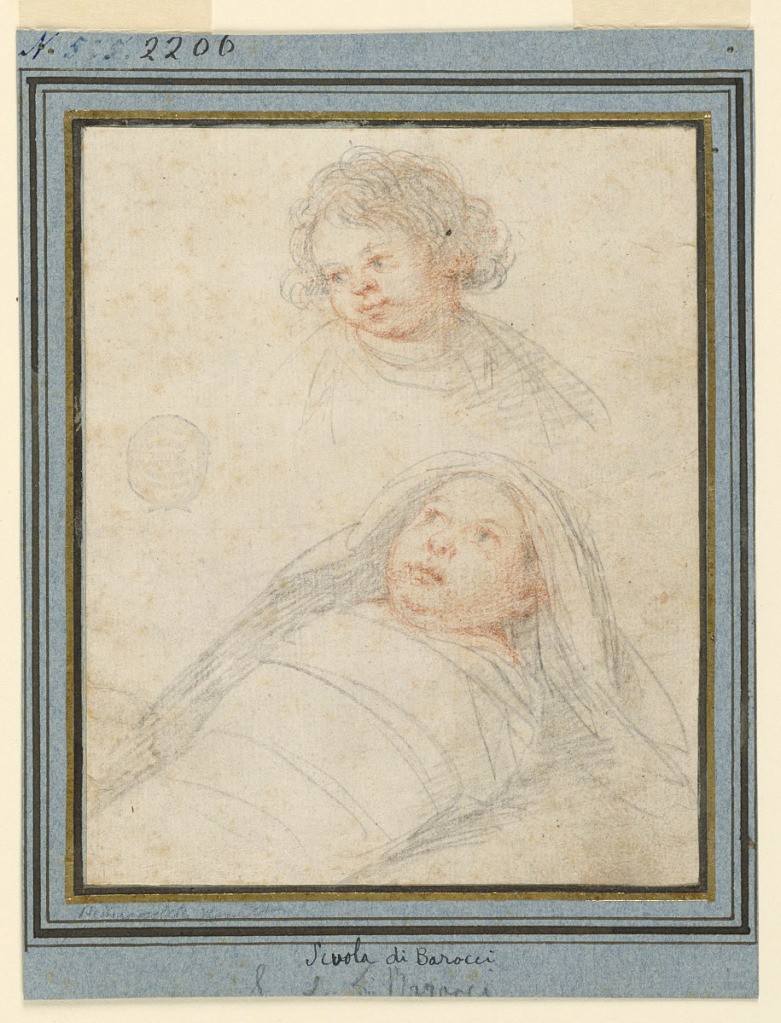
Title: Portrait of a Boy and a Swaddled Child
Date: late 17th century
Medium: Pencil and red crayon on paper
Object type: Drawing
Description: Vertical rectangle. The bust of a boy looking down, his head turned to his right shoulder. Beneath him, a swaddled baby looks upward, its body springing from the left corner, the lower part of its body not being shown.